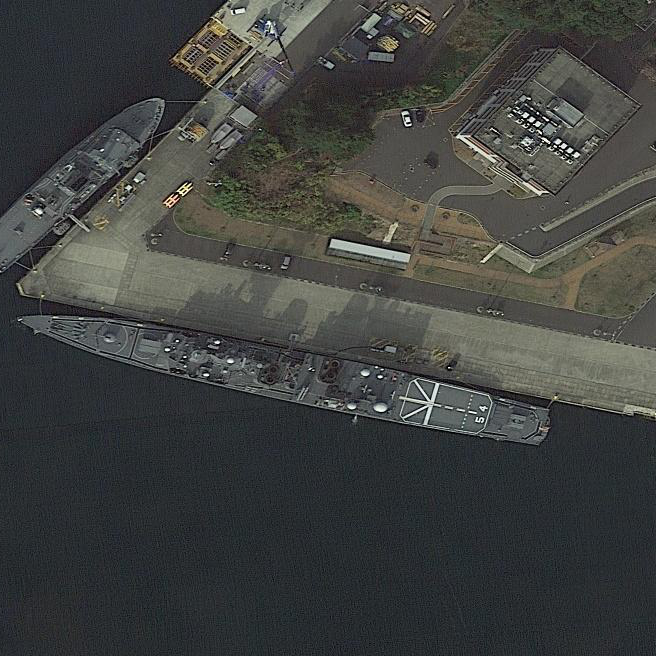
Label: Asagiri-class_destroyer